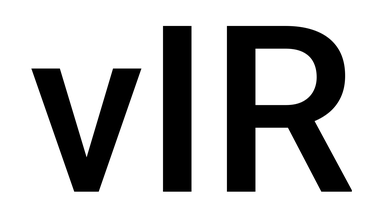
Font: Roboto_Medium